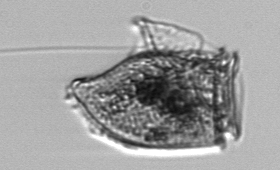
Label: Dinophysis_norvegica